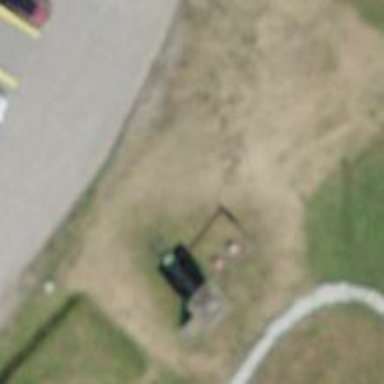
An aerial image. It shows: Playground with swings.